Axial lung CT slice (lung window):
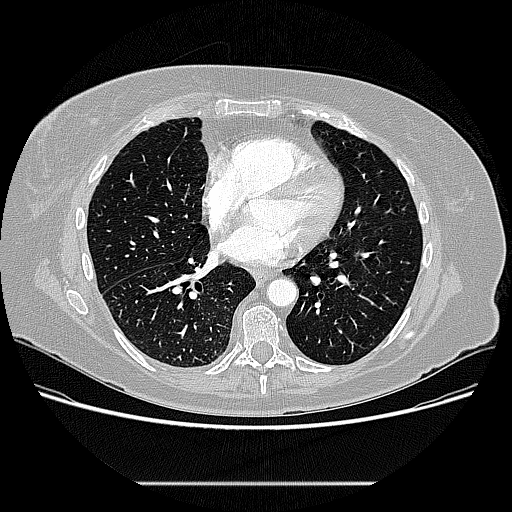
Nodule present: no